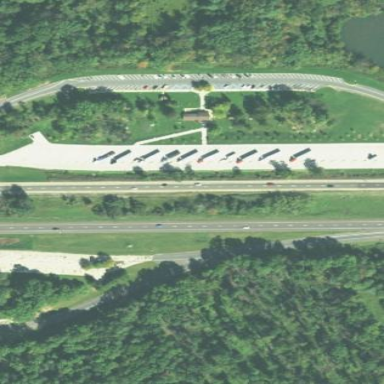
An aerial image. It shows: Rest area on the road.